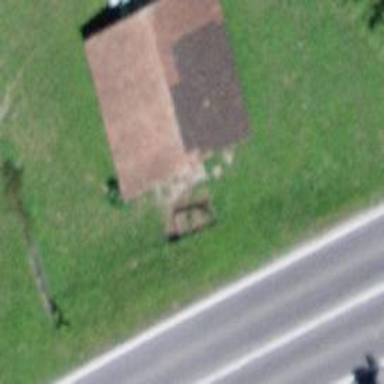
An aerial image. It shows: Rural barn.